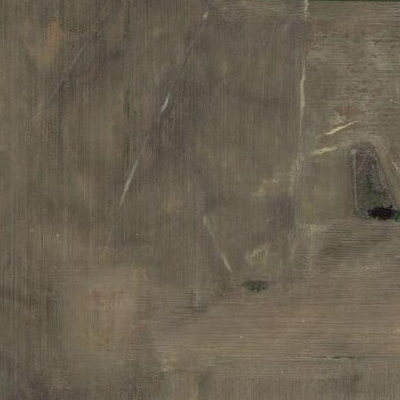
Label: Field